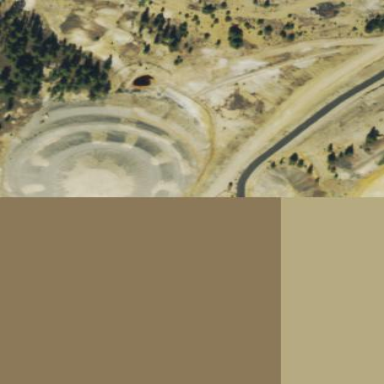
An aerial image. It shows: Spoil heap that is man-made.